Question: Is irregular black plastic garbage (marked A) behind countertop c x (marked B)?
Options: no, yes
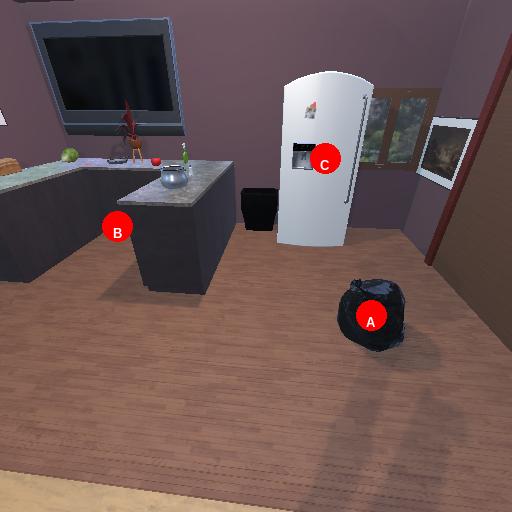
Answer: no